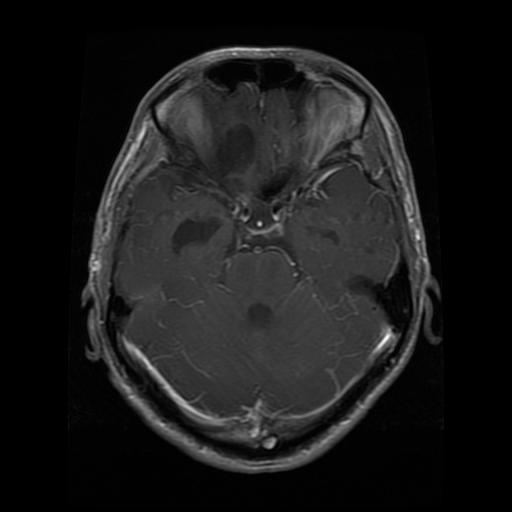
Label: glioma